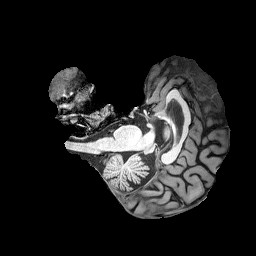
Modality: T1w
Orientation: axial
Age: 51
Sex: male
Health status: healthy